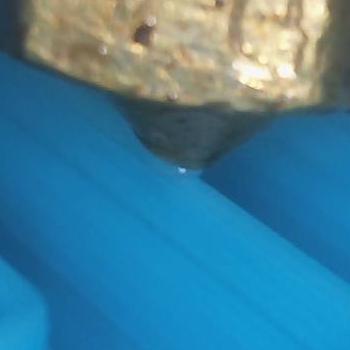
Flow rate: 224%